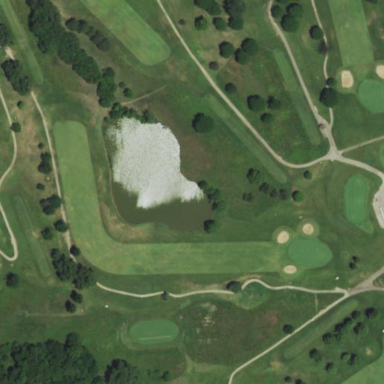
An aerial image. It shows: Grassy area designated as golf fairway.